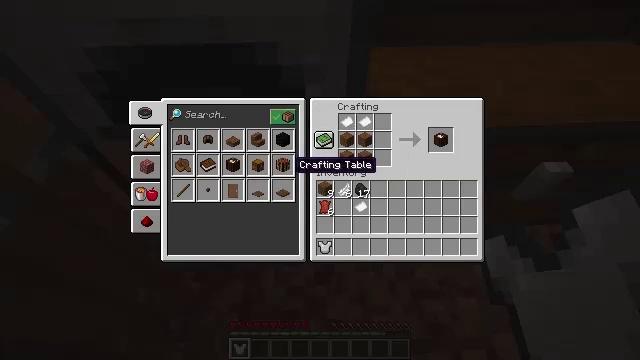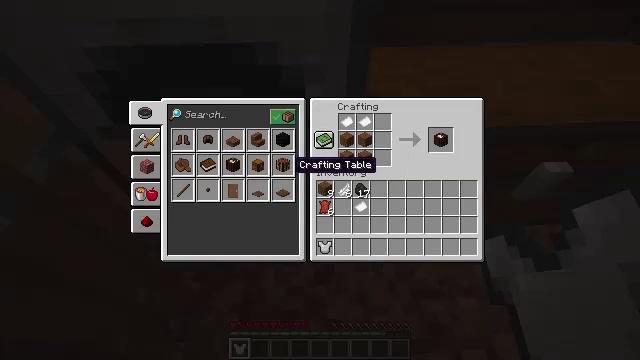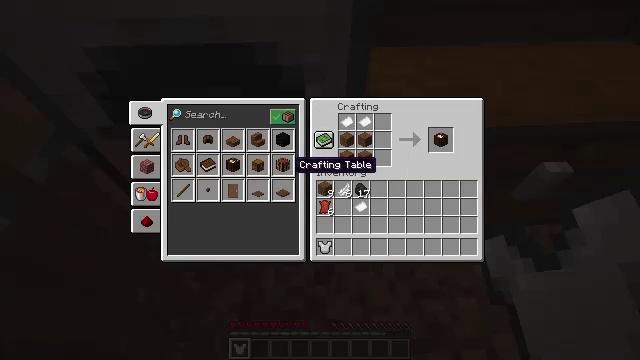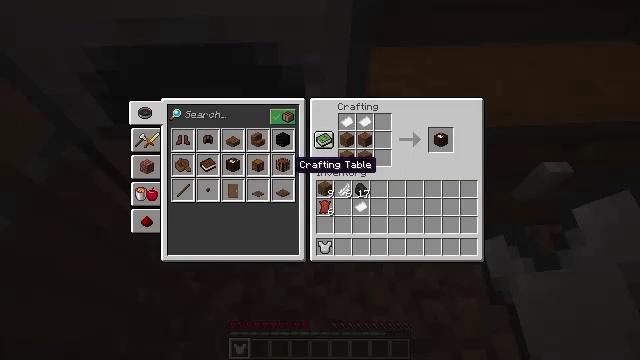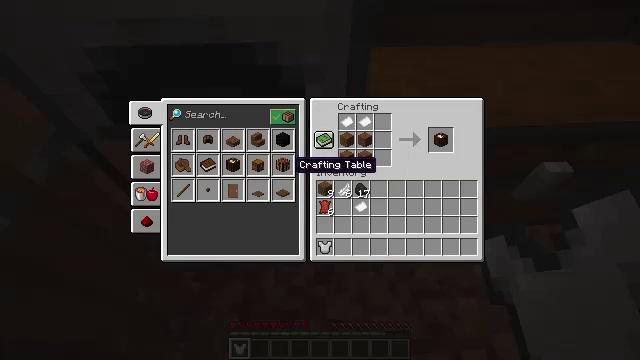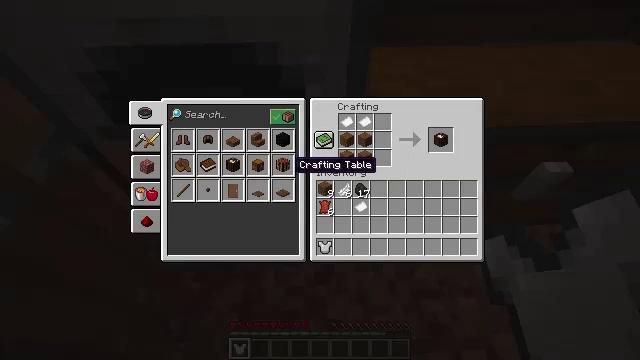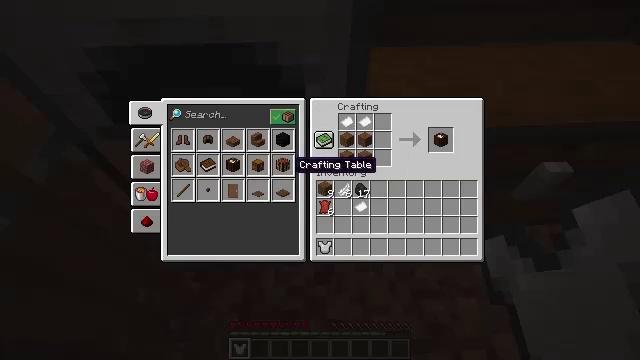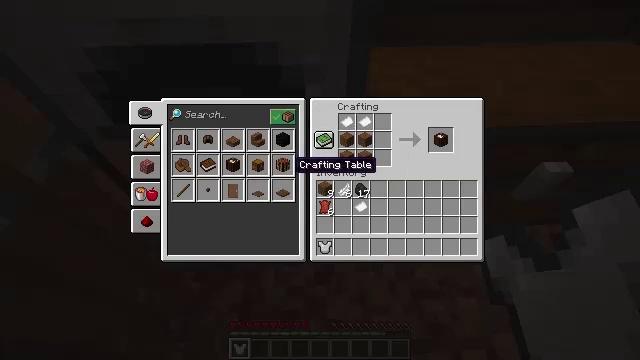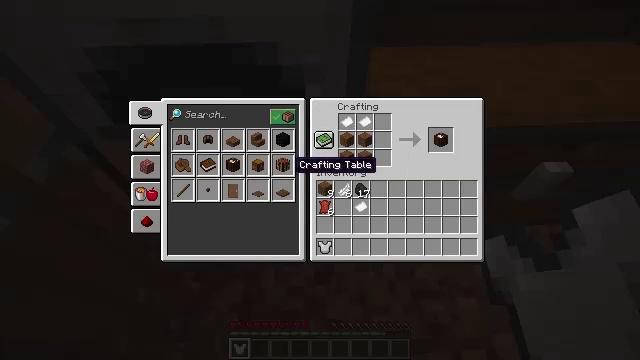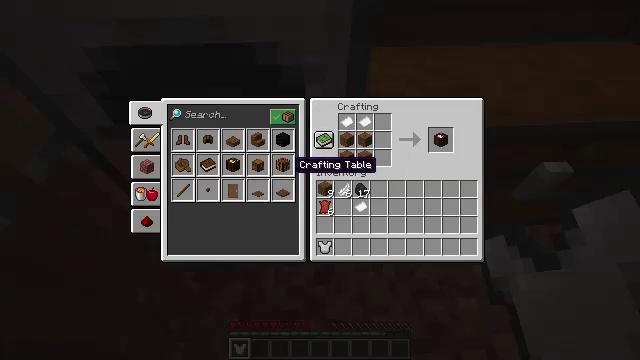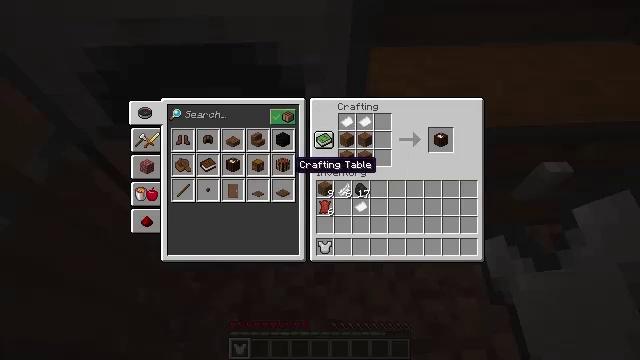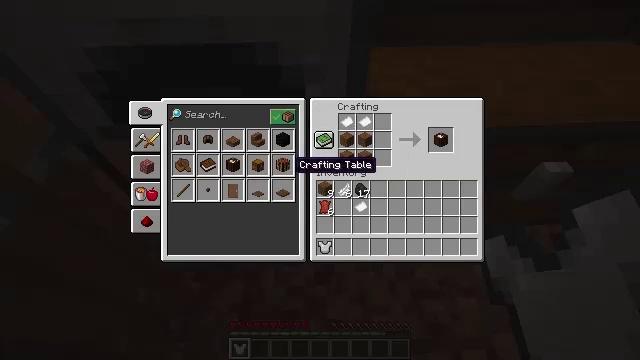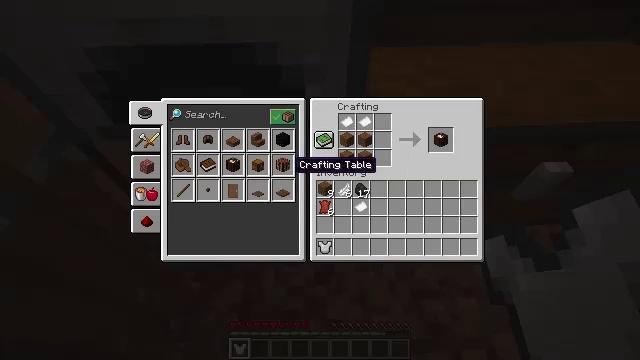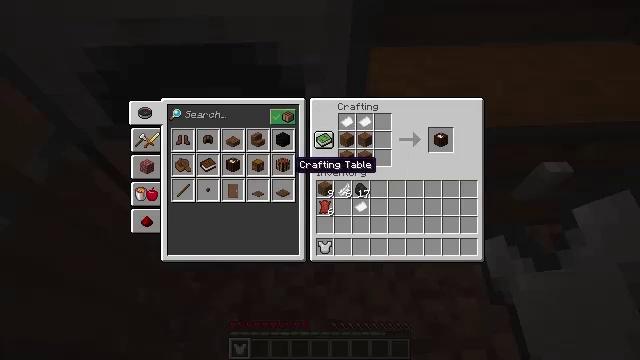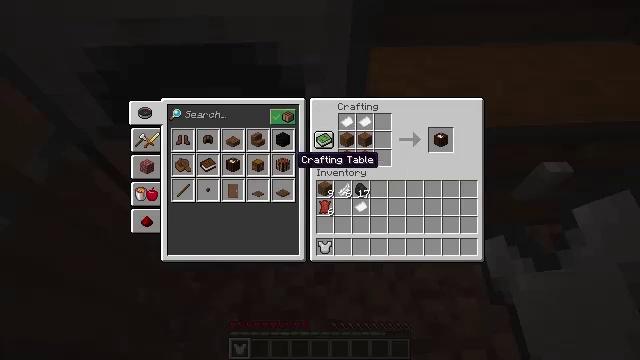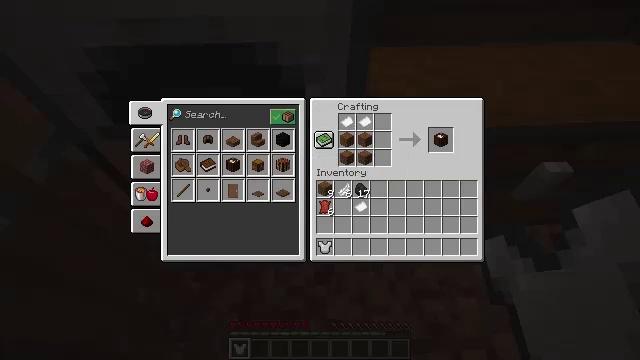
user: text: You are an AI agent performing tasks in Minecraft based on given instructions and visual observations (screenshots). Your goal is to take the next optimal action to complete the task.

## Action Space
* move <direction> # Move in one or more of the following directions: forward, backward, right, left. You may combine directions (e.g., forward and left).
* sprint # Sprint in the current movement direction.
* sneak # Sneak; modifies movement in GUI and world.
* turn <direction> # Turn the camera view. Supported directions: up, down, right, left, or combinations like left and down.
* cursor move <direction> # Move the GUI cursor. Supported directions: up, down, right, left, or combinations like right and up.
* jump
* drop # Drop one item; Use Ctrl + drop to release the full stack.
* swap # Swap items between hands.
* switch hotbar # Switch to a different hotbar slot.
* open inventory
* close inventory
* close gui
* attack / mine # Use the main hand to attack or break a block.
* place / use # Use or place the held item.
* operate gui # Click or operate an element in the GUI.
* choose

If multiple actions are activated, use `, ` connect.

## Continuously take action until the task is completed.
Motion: motion action
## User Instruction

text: Make a leather helmet with leather pieces in the crafting table.
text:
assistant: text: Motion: no_op
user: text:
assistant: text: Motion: no_op
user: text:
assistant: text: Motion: no_op
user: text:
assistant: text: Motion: no_op
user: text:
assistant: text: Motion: no_op
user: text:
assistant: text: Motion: no_op
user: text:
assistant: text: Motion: no_op
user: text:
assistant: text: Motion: no_op
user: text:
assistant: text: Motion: no_op
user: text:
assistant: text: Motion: no_op
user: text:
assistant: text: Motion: no_op
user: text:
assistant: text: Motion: no_op
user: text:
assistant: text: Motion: no_op
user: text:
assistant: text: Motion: no_op
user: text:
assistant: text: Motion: no_op
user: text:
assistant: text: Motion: no_op
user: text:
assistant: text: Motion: cursor move right and up
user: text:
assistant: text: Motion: no_op
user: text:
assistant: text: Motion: no_op
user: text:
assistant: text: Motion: no_op
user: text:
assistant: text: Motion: cursor move left
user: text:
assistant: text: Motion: no_op
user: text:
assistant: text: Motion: no_op
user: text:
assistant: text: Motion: no_op
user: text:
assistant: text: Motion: no_op
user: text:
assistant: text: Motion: no_op
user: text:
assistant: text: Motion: no_op
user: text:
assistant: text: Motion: no_op
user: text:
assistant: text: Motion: no_op
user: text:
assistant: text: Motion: no_op